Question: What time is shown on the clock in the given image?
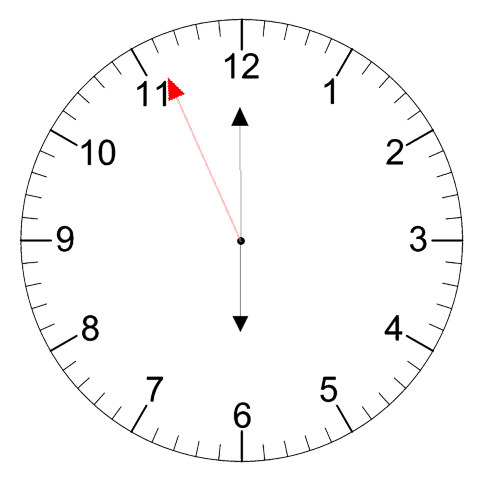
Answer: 05:59:56